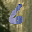
Label: 6